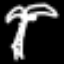
Label: palm tree